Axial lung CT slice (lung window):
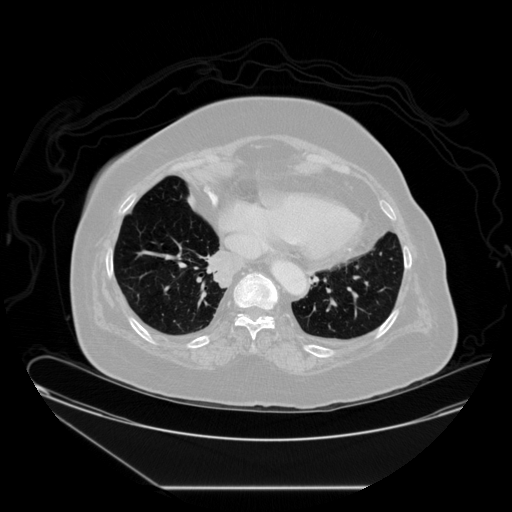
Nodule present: no